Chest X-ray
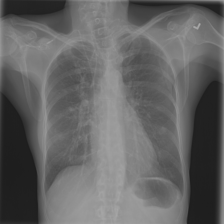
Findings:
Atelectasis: negative
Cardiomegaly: negative
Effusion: negative
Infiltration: positive
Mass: negative
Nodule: negative
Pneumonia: negative
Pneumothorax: negative
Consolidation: negative
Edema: negative
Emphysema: negative
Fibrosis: negative
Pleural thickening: negative
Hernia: negative